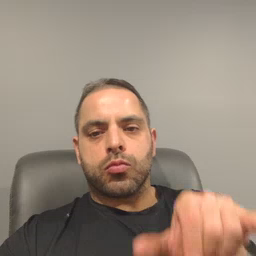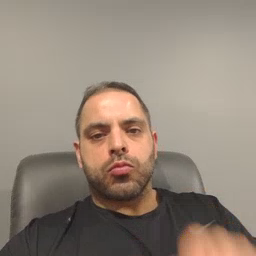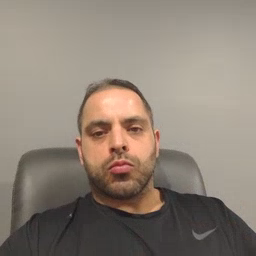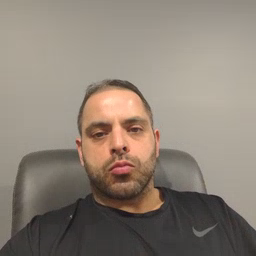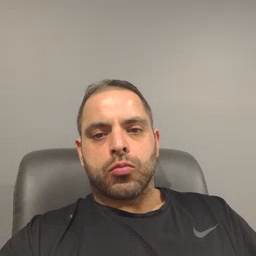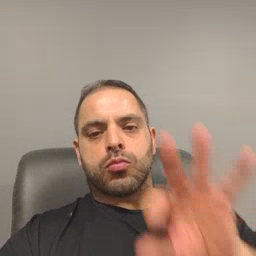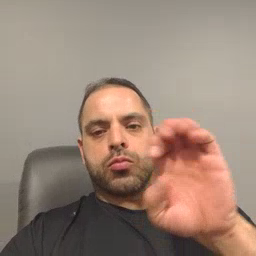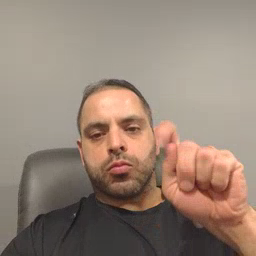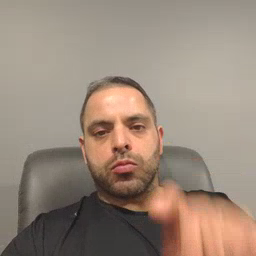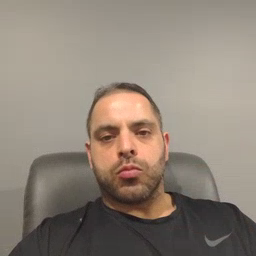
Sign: feet